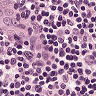
Metastatic tissue present: no